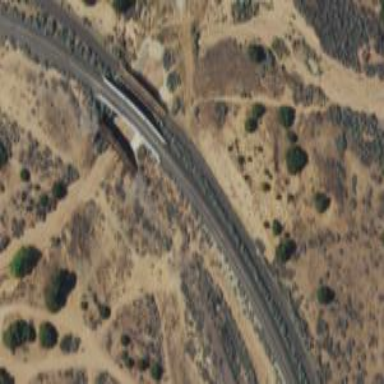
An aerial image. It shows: Disused railway bridge.